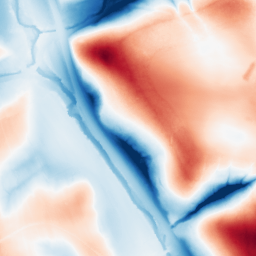
Category: trend_removal
Decomposition family: local_polynomial
Decomposition parameters: window_size: 101
degree: 1
Upsampling method: edge_directed
Upsampling parameters: scale: 4
Upsampling scale: 4